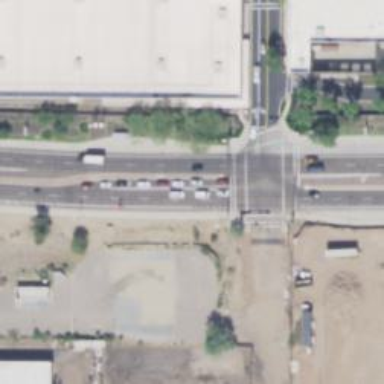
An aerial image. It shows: Solid stop line on the road.